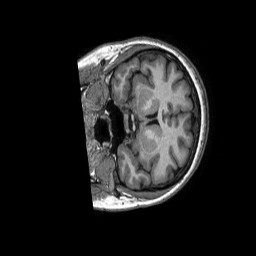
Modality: T1w
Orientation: coronal
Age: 34
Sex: female
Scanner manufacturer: philips
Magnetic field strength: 1.5 T
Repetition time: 0.007187 s
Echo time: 0.003251 s